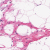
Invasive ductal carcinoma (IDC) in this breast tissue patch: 0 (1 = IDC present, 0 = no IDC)